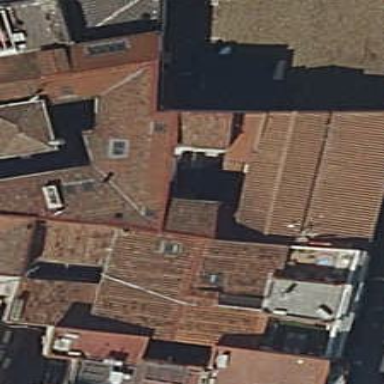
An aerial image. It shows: White building with brown roof.